CT reconstruction: vmi40
Segmentation target: lesions
Patient: M, age 66
ISS stage: Stage 1
Metal implant: no
Axial slice:
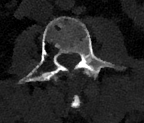
Sagittal slice:
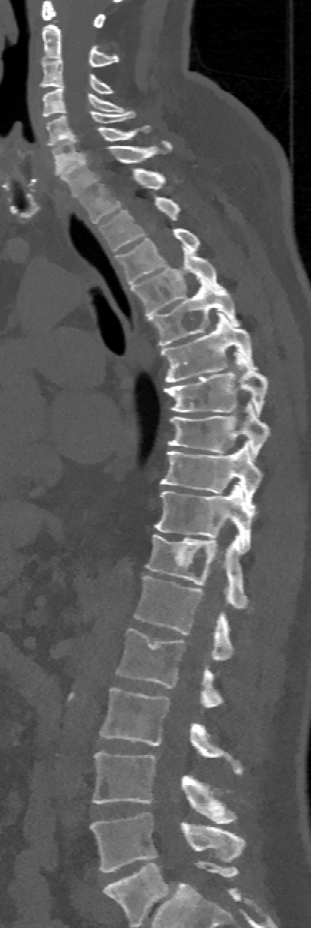